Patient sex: M
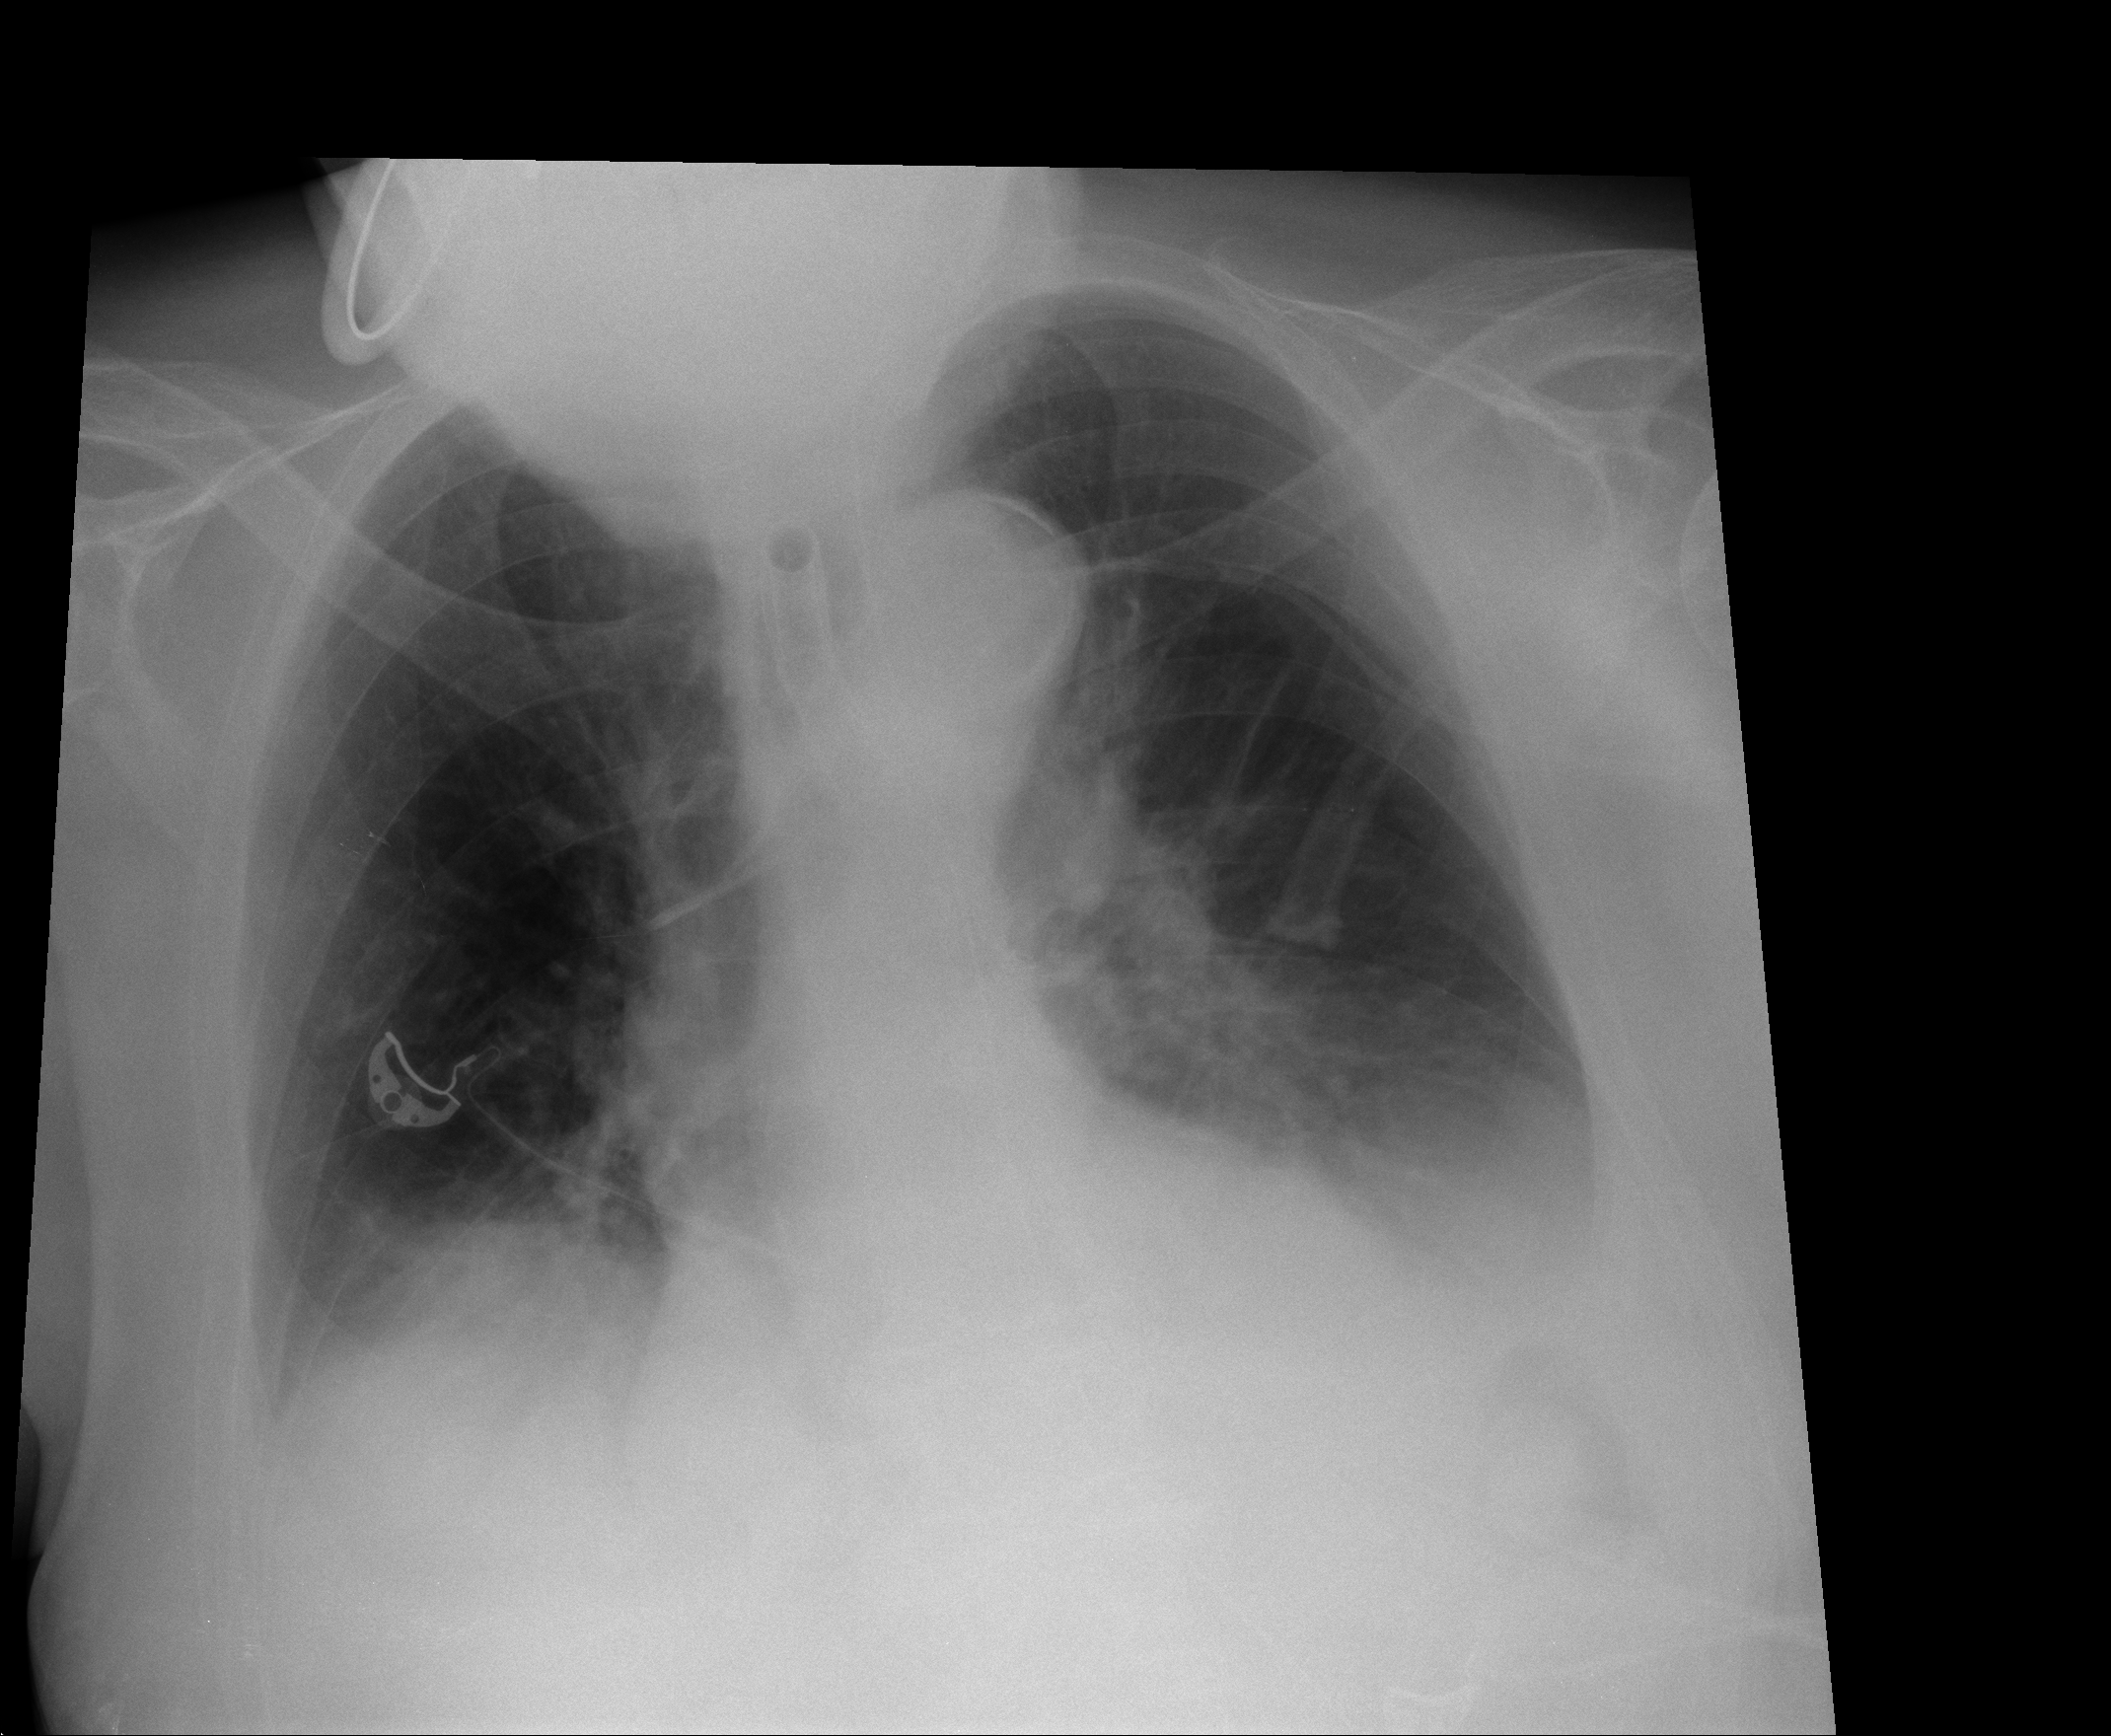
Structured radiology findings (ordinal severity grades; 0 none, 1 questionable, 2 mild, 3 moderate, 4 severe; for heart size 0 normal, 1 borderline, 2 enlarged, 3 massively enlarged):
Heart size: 1
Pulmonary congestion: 2
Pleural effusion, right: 2
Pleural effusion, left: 2
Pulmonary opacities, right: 0
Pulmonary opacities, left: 0
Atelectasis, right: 2
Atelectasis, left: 2